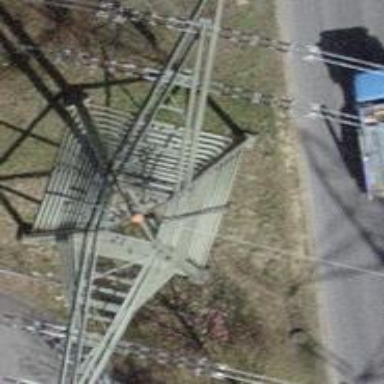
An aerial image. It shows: Three power lines with cables.